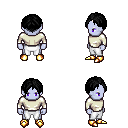
a pixel art fantasy rpg character, male body template, dark elf, purple skin, white long-sleeve shirt, white pants, black parted hairstyle, gold boots, four views (front, back, left, right), 2x2 character sprite sheet, small pixel art, hard edges, no anti-aliasing